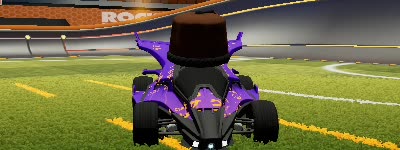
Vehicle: aftershock